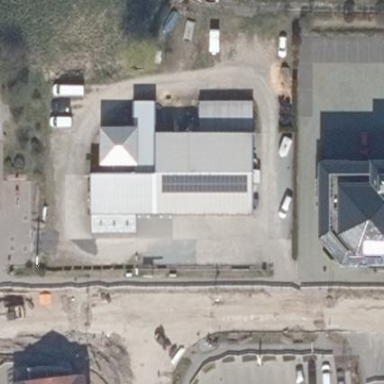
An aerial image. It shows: Commercial building.